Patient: sex M, age 66
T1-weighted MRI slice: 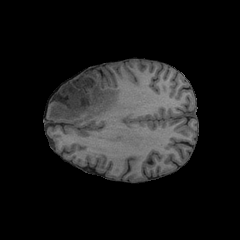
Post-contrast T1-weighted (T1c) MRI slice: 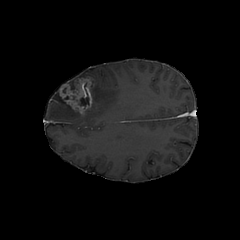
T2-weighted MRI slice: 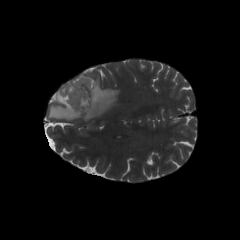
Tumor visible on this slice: yes
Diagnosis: Glioblastoma, IDH-wildtype
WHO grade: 4